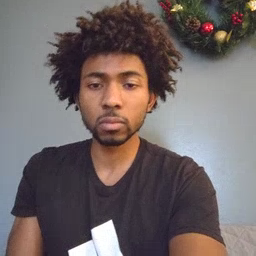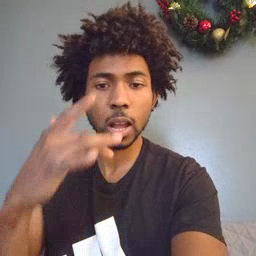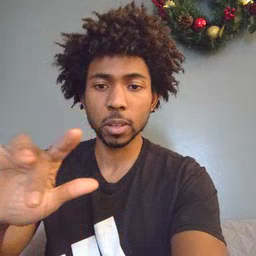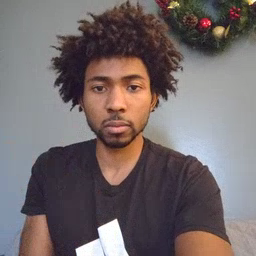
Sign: empty